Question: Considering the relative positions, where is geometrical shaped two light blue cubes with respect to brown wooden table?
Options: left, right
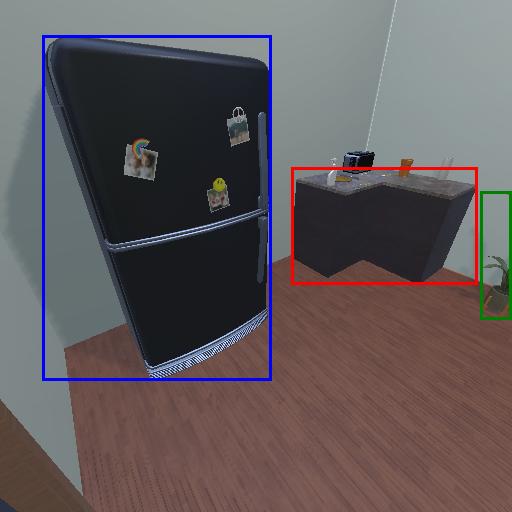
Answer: left